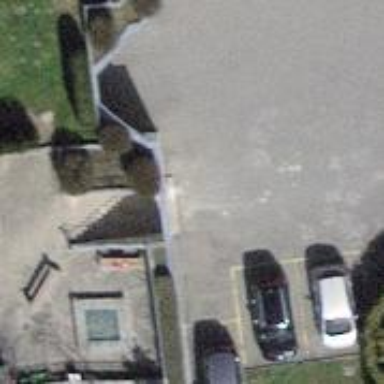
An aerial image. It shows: Road with steps.